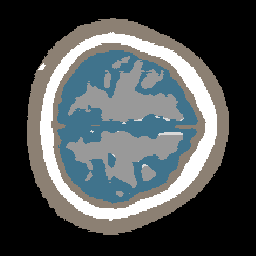
Label: no_lesion